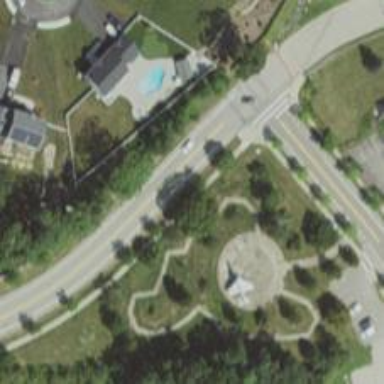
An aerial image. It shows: Memorial site with historic significance.